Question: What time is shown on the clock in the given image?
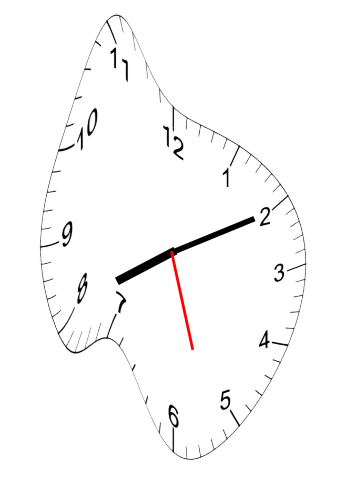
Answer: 08:10:27